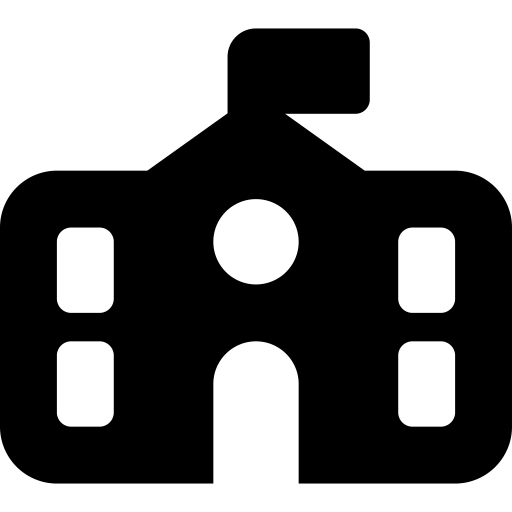
Tags: icon, FontAwesome, fa-icon, solid, school, flag